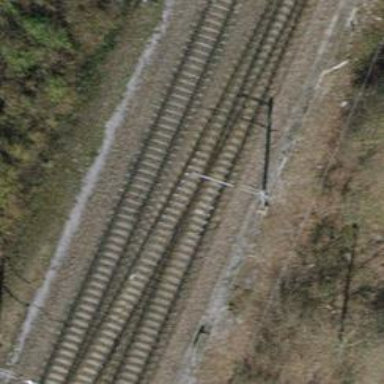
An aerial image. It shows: Railway with electrified contact lines.